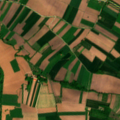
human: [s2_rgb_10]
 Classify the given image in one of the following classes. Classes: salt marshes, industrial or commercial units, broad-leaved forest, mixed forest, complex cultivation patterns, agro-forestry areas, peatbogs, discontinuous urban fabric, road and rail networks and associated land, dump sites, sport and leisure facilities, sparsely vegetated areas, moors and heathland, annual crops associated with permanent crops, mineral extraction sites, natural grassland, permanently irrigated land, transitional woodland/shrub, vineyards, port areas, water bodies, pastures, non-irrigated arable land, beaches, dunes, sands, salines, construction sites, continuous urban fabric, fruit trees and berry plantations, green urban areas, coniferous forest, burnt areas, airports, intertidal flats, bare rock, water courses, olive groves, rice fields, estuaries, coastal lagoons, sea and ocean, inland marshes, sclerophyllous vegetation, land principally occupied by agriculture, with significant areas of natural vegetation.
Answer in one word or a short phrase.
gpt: non-irrigated arable land, complex cultivation patterns, land principally occupied by agriculture, with significant areas of natural vegetation